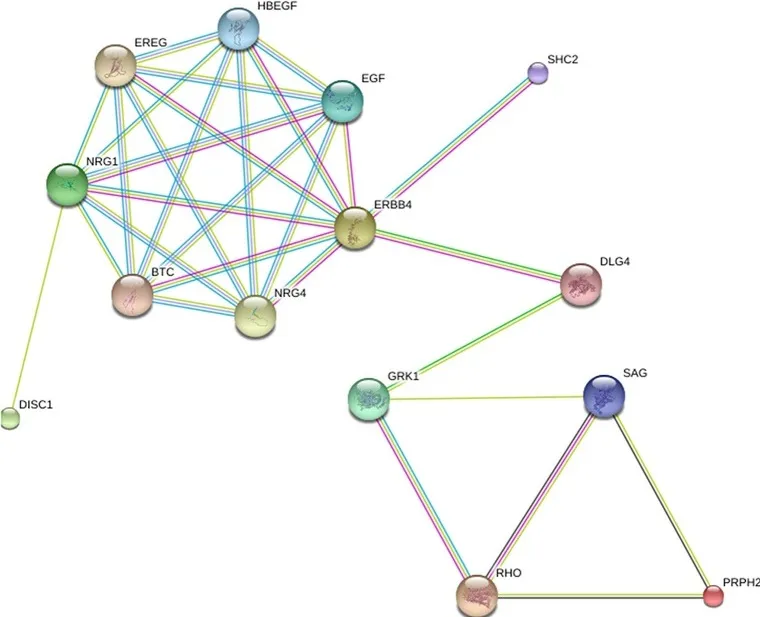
The relation between RHO, PRPH2, DISC1 and ERBB4. Generated by String 9.1.
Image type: chart (chart)